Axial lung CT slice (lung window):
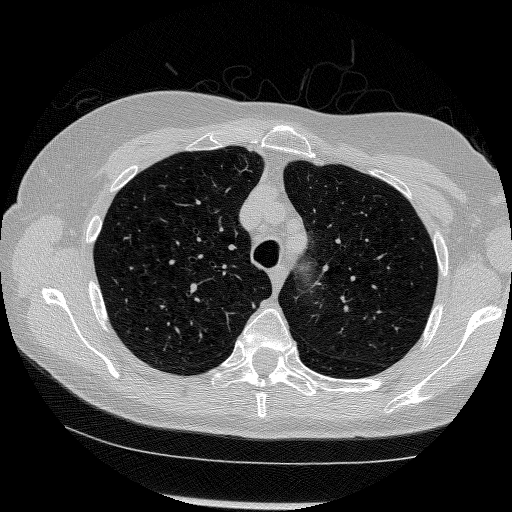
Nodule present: no